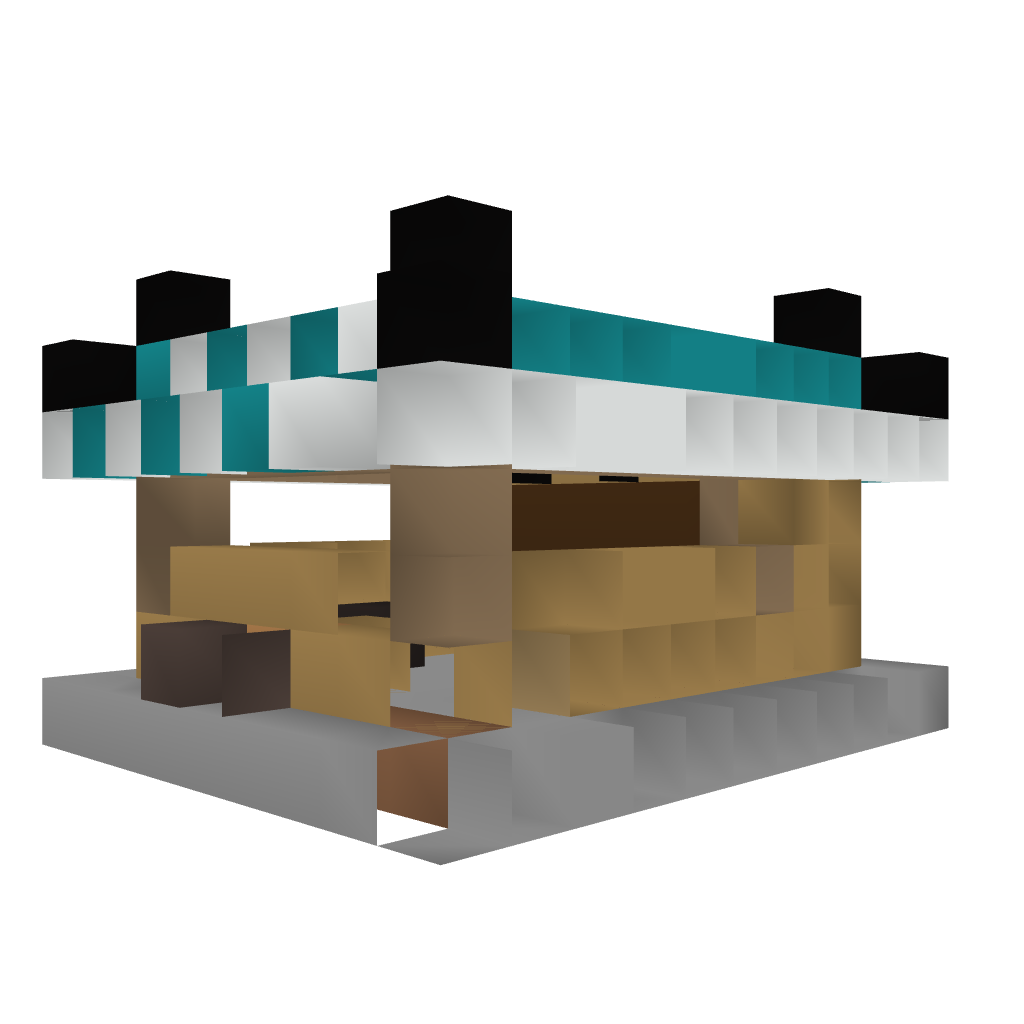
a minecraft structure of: Carnival Games #2